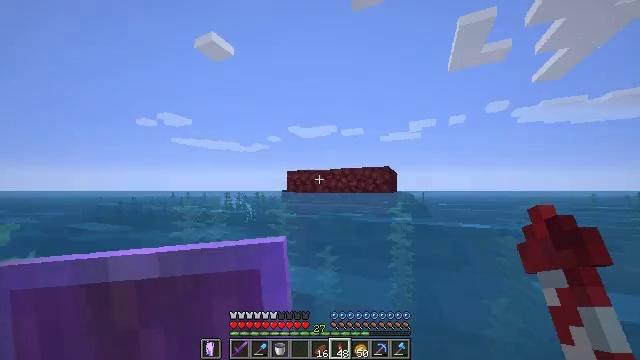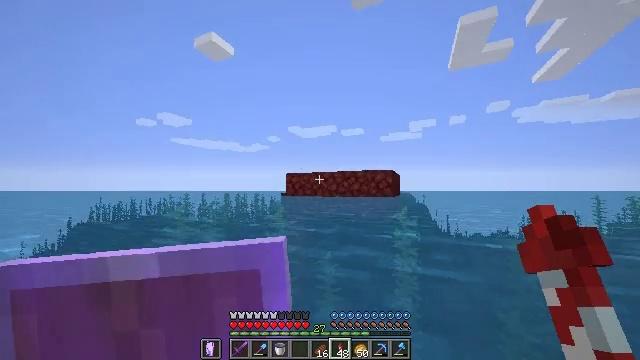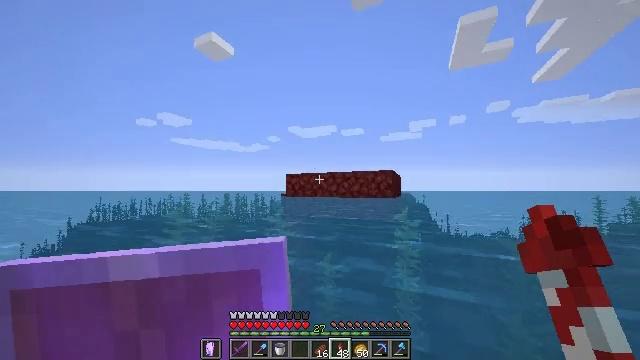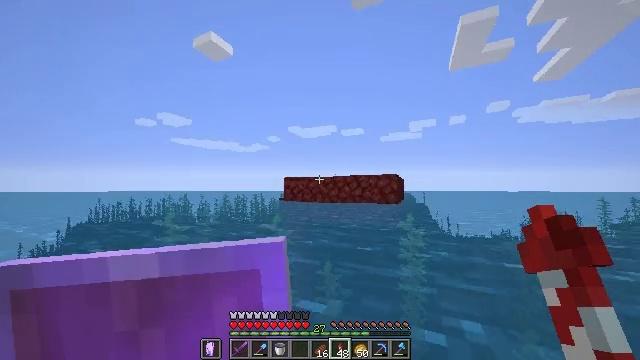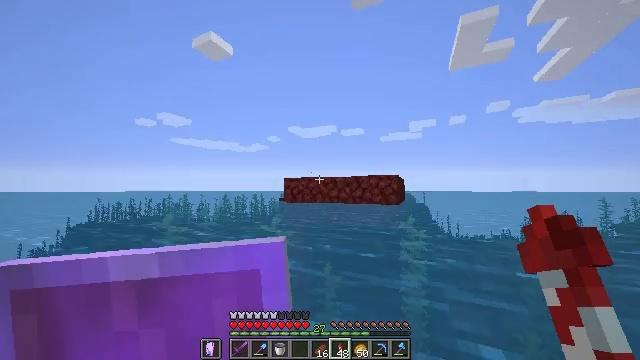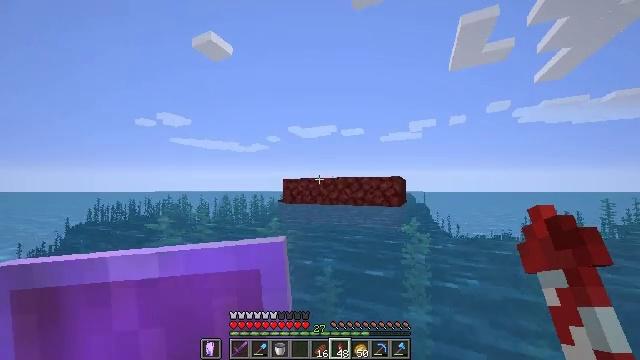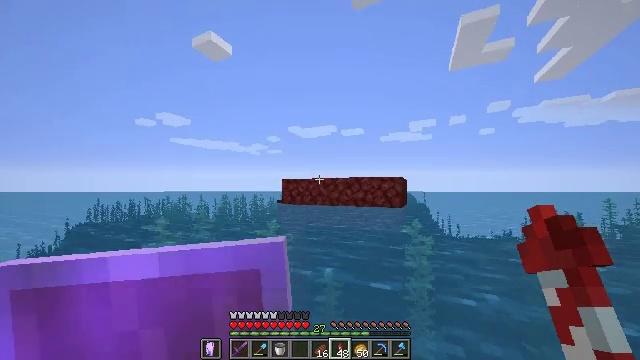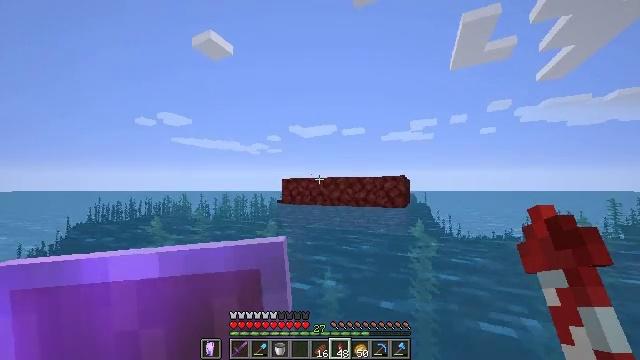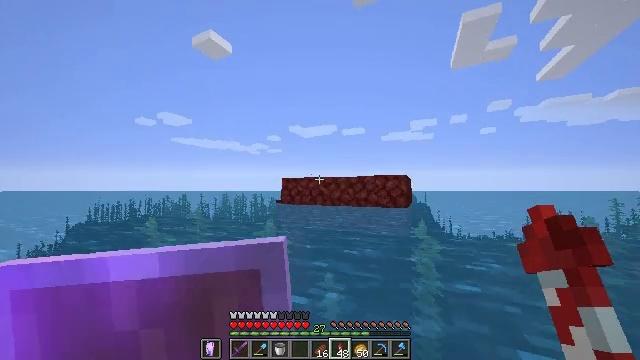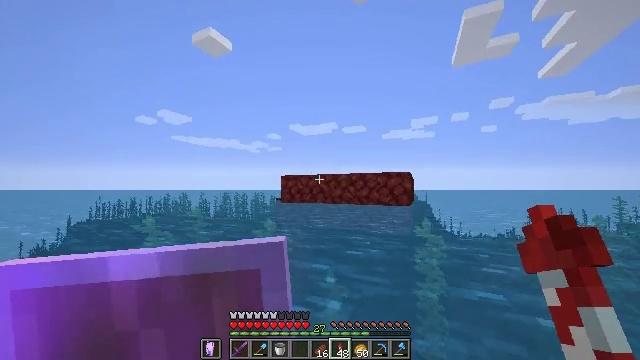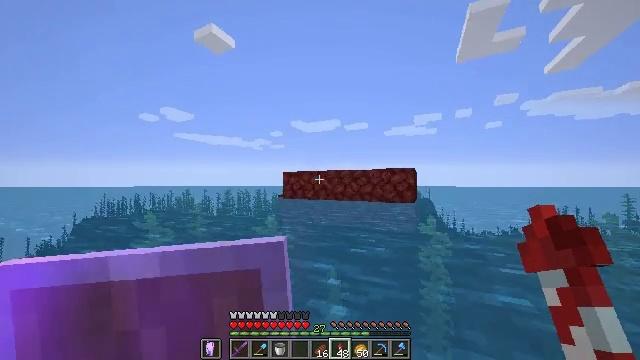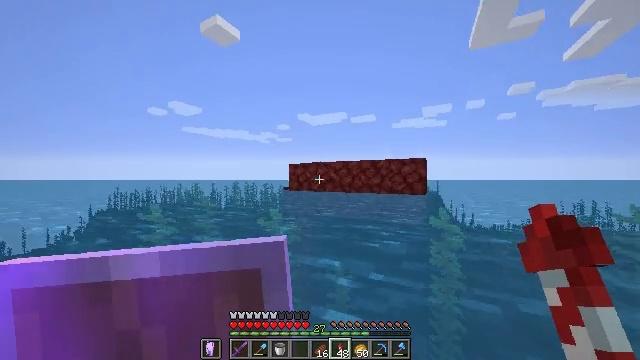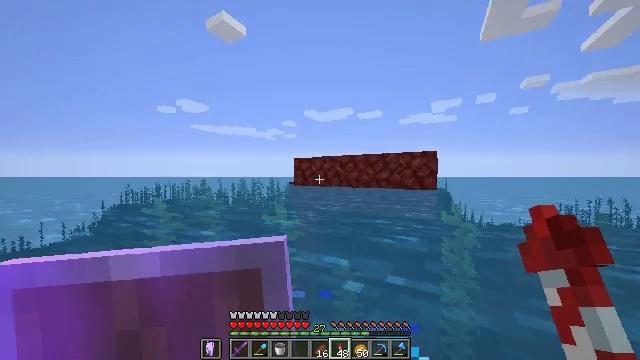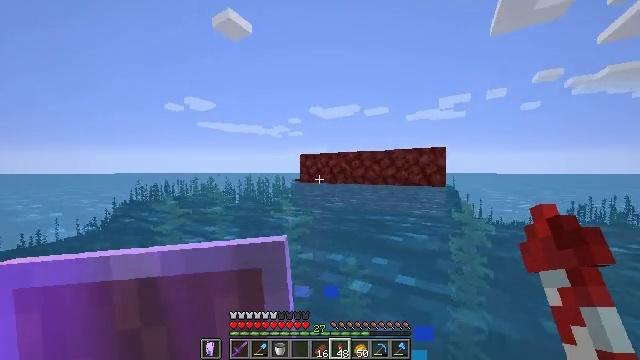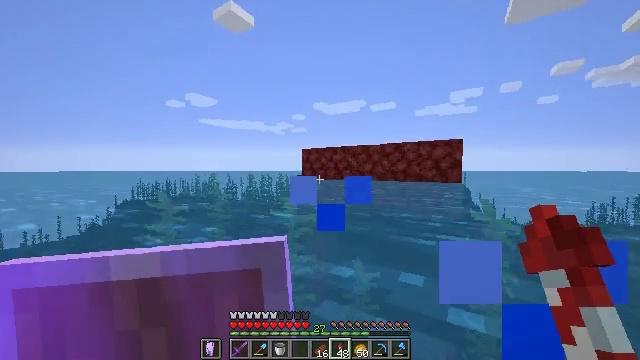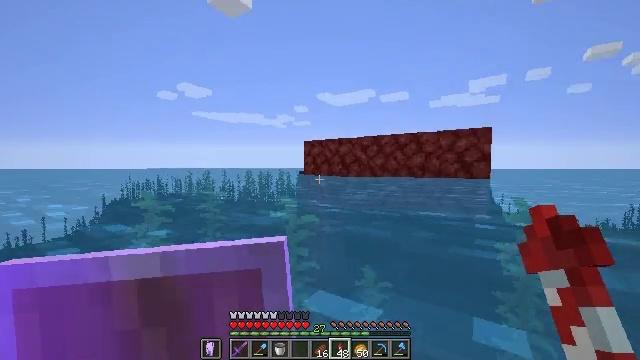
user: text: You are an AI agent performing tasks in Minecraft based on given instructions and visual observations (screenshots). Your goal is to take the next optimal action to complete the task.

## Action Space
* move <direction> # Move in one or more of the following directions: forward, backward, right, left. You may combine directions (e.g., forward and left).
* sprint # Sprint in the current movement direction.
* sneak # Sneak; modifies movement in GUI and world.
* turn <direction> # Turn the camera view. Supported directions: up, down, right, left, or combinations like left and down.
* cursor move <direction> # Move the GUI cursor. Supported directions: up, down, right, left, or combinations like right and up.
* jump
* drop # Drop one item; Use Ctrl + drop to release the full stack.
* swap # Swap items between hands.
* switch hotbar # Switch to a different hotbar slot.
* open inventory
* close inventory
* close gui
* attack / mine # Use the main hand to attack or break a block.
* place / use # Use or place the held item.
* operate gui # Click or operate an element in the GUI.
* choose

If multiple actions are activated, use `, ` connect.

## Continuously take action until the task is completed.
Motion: motion action
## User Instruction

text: Use a pickaxe to gather the ender chest.
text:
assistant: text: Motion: move forward, jump
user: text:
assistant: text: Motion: move forward, jump
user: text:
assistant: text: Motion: move forward, jump
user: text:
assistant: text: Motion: move forward
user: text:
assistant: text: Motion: move forward
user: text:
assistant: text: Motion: move forward
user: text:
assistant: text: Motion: move forward
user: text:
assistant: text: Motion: move forward
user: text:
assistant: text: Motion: move forward
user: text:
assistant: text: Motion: move forward
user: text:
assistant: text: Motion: move forward, turn left and down
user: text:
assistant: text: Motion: move forward, turn left
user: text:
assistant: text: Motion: move forward, turn left
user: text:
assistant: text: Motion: move forward, turn left
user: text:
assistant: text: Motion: move forward, turn left
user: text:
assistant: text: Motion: move forward, turn left and down
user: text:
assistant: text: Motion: move forward, turn left and down
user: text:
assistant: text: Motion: move forward, turn left
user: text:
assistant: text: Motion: move forward, turn left
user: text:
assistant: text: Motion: move forward, turn left
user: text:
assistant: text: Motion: move forward
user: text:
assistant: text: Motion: move forward
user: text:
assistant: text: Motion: move forward
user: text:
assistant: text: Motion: move forward
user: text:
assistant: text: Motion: move forward
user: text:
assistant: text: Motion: move forward
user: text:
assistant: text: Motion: move forward
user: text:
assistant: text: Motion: move forward, jump
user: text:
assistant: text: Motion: move forward, jump
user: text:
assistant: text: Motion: move forward, jump